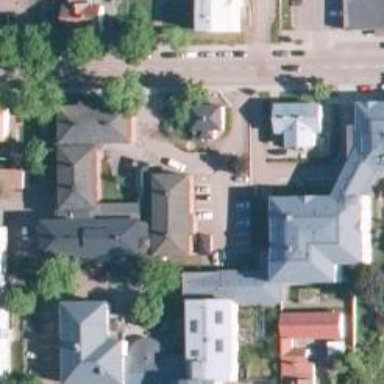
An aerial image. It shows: Clinic.